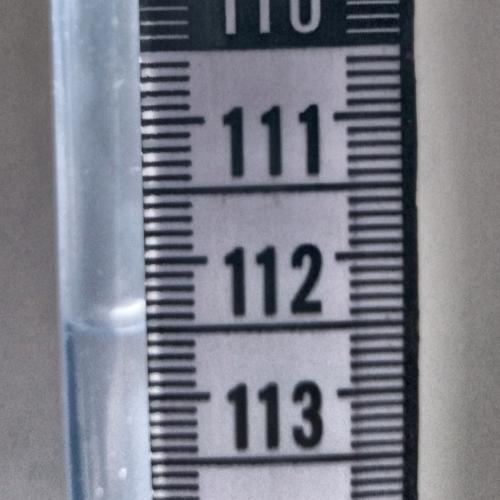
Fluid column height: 112.5 cm